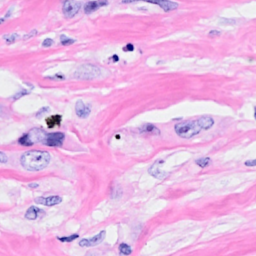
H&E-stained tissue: Breast